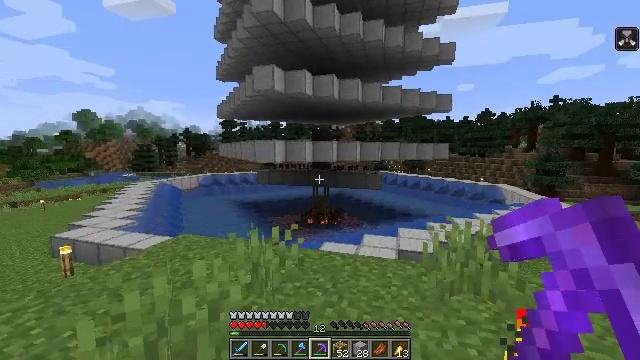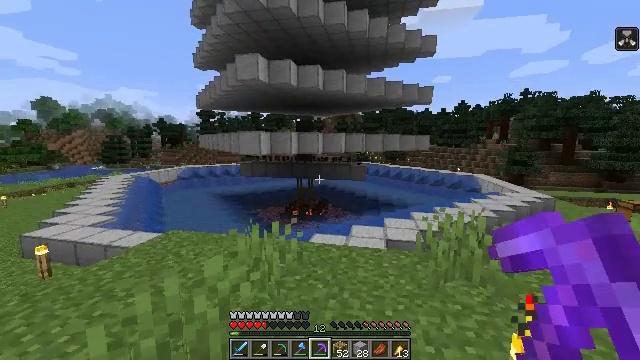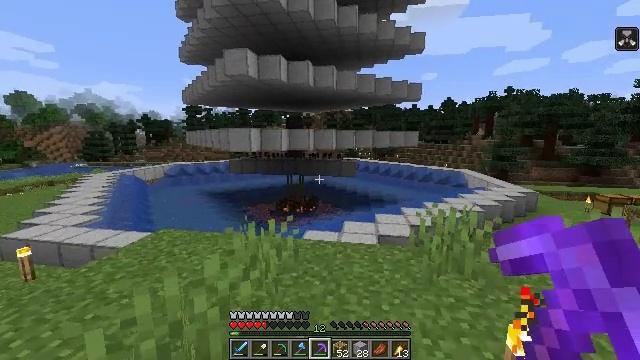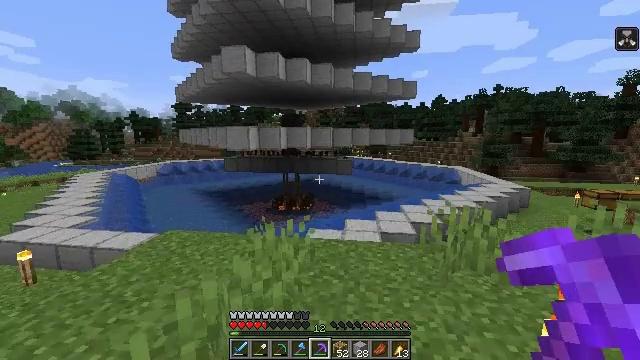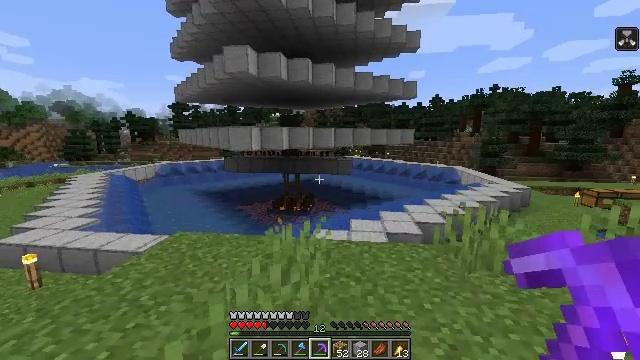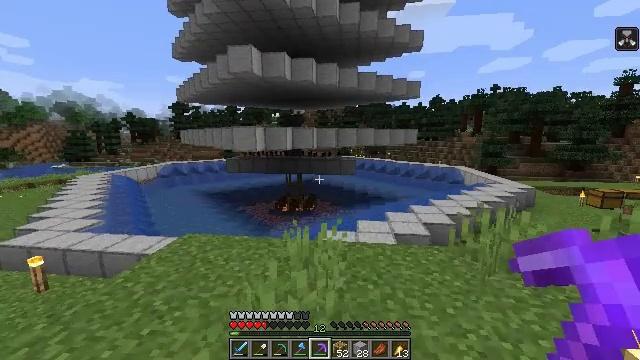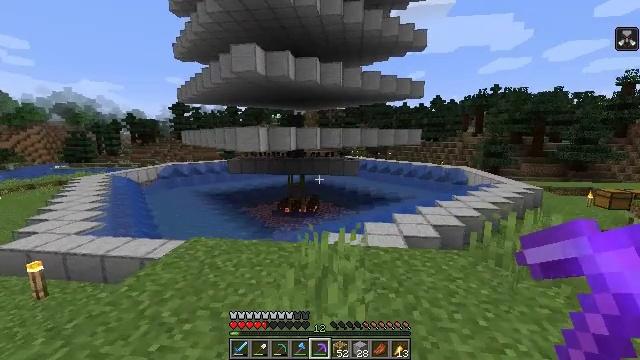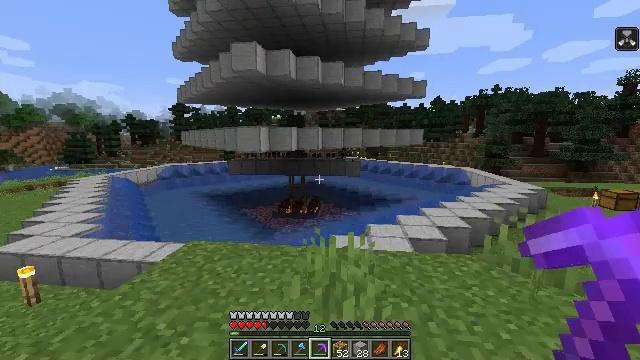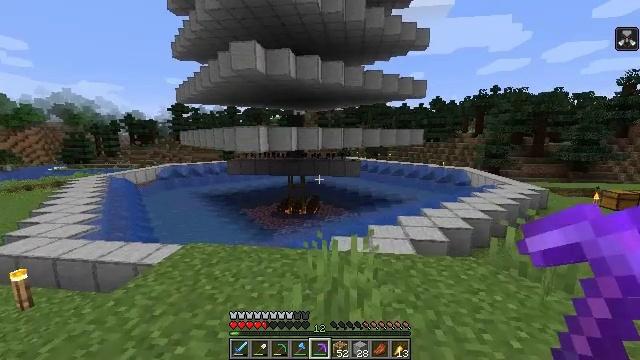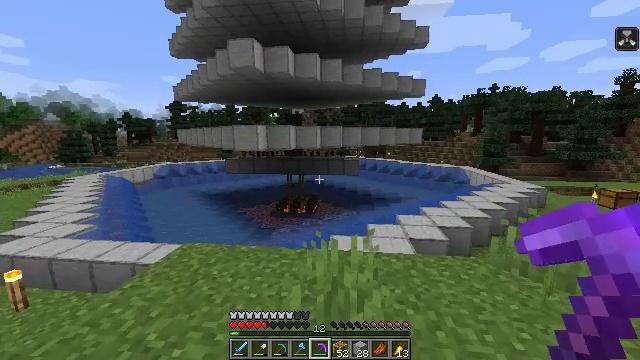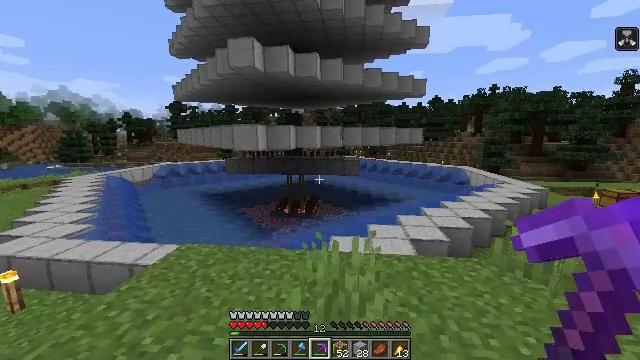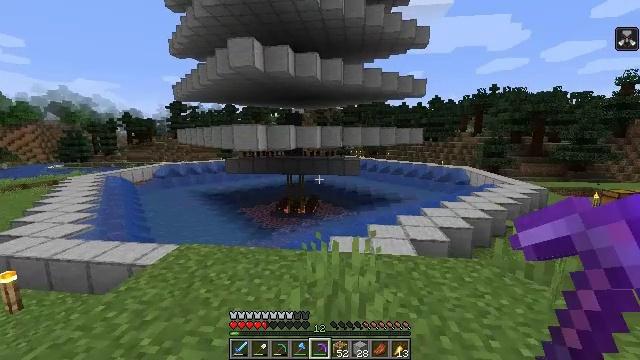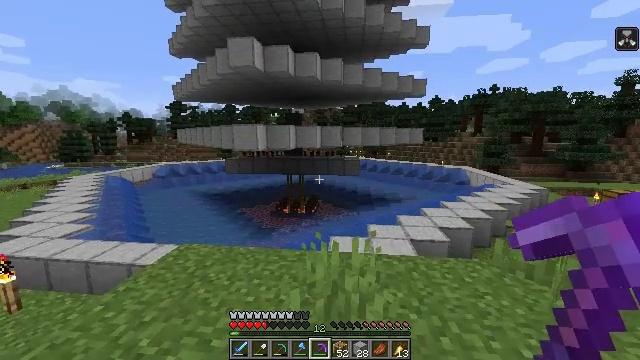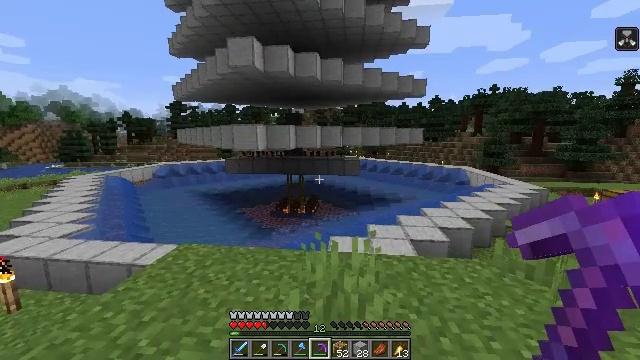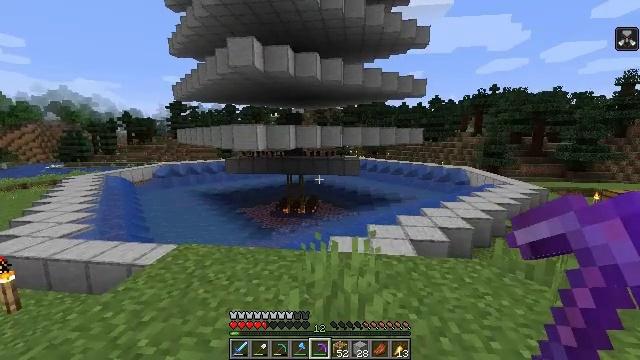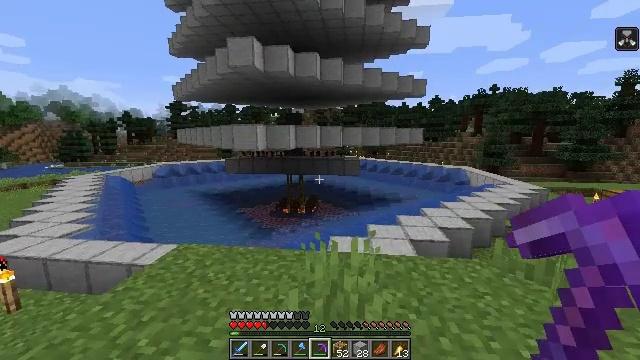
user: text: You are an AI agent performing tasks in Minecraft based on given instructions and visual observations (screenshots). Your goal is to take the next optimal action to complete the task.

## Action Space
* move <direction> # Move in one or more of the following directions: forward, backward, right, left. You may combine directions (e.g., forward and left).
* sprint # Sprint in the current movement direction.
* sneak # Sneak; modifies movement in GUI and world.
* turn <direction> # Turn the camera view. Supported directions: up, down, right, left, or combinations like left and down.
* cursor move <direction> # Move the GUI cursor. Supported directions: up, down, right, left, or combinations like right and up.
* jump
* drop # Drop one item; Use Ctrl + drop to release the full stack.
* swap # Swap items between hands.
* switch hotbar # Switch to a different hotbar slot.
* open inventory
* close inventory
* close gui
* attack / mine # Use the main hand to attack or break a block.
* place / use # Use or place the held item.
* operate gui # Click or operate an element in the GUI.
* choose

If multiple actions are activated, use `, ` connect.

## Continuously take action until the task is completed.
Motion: motion action
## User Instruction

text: Dismantle the scaffolding.
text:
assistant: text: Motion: move left, turn right and down
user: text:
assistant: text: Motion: move left, turn right
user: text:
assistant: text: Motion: move left, turn right
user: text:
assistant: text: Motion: move forward and move left
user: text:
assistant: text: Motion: move forward and move left
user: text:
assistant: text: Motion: move forward
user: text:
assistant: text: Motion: move forward
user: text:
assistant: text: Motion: no_op
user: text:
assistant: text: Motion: no_op
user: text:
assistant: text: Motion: no_op
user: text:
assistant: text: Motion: no_op
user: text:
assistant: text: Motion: no_op
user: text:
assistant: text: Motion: no_op
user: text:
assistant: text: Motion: no_op
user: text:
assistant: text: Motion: no_op
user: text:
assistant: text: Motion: no_op
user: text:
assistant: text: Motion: move forward
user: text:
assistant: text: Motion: move forward, turn down
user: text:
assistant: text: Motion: move forward, turn down
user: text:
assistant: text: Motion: move forward, turn right and down
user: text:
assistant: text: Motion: move forward, sprint, turn right and down
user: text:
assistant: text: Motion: move forward, sprint
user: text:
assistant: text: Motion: move forward, sprint
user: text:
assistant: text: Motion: move forward, sprint, turn left and down
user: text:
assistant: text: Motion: move forward, sprint, turn left and down
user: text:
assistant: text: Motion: move forward, sprint, turn down
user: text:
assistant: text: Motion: move forward
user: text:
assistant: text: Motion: move forward
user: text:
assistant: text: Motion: move forward
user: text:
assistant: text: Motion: move forward